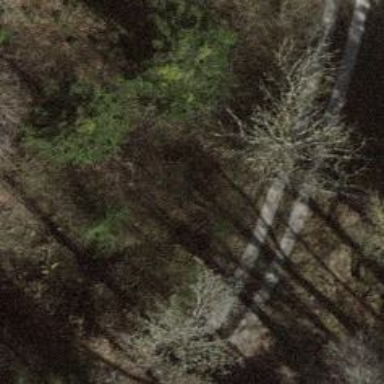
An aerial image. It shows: Culvert tunnel.